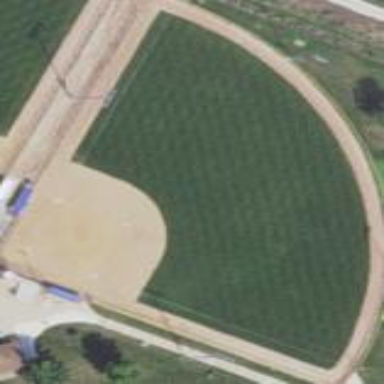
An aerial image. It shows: Softball pitch for leisure sports.